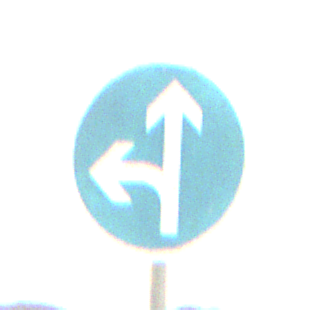
Verkehrszeichen: VorgeschriebeneFahrtrichtungGeradeausOderLinks
Umgebung: Outdoor, Nature
Tageszeit: SunriseSunset
Wetter: PartlyCloudy
Licht: Natural
Jahreszeit: NotSpecified
Kontrast: LowContrast